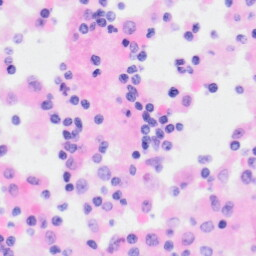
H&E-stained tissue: Kidney